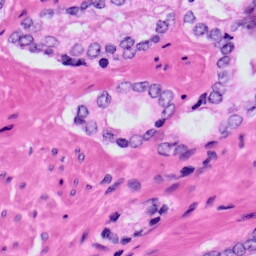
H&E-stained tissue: Prostate